Field crop: maize
Growth stage: 2
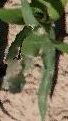
Species: maize